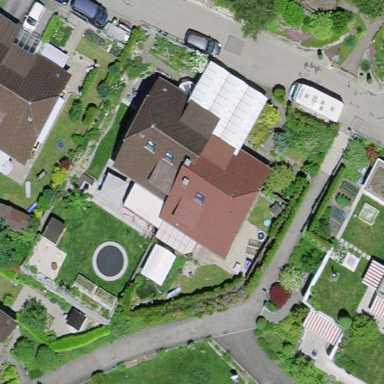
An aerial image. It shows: Residential building.